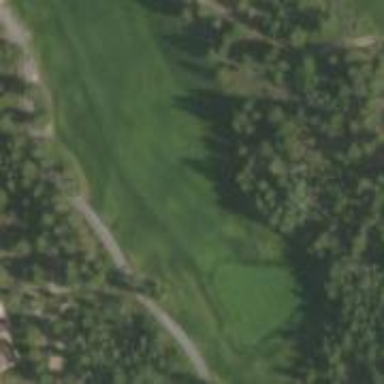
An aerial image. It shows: View of golf hole.